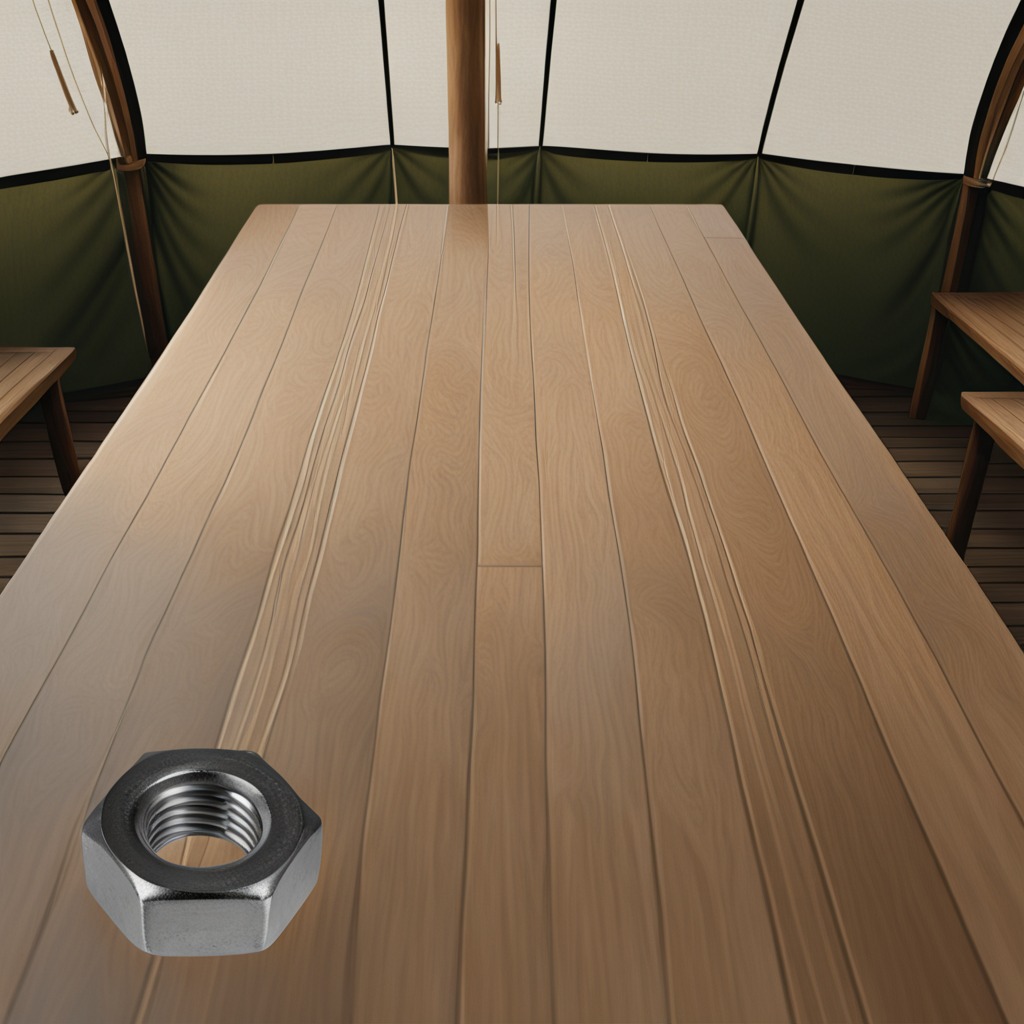
A metal nut is lying on the wooden table.